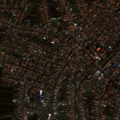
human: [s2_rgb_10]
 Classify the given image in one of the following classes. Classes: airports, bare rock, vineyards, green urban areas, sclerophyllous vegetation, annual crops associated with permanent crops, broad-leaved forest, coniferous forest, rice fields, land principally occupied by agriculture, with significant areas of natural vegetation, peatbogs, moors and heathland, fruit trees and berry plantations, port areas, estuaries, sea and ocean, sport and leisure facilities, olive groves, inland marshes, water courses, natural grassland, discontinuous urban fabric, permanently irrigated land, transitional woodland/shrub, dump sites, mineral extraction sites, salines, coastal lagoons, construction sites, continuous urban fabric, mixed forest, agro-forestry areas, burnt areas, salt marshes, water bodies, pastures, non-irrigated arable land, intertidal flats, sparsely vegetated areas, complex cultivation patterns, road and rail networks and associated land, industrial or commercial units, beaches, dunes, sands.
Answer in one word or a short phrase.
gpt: discontinuous urban fabric, non-irrigated arable land